Question: In the output directory where Visual Studio places the compiled executable, there are three additional files of the types '*.exp', '*.lib', '.pdb'. I do not need those files and I would like to prevent the compiler from creating them.
This is how my build output directory looks like. I only need the '*.exe' file.

What are these additional files for? How can I disable that they are generated? If they are needed for the build process, is there a way to automatically remove them after the executable is created?
I am using Visual Studio 2012. If you need additional details, please comment.
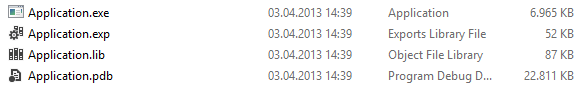
Answer: EXP and LIB files <URL> . You could probably set the location of these files in the "Intermediate Output" setting and not have them in your release folder